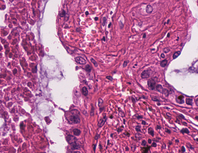
Tumor epithelial tissue: yes
Tumor-associated stroma tissue: yes
Normal tissue: no